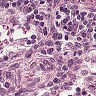
Metastatic tissue present: no